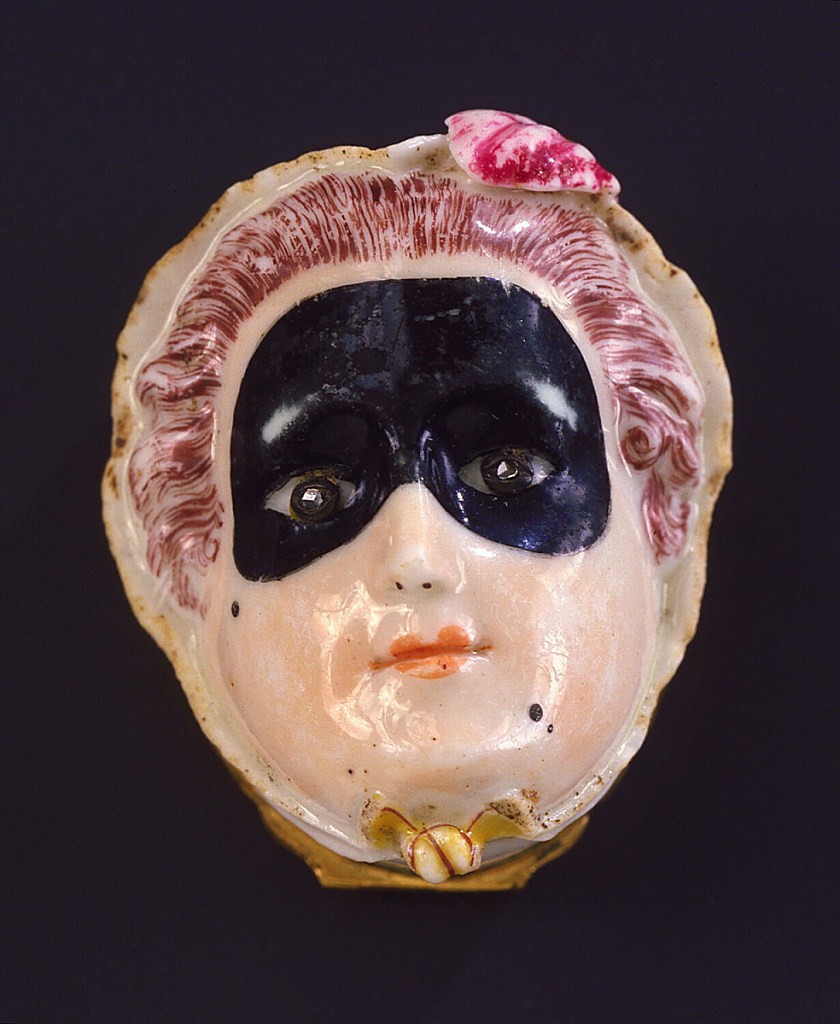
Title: Snuffbox
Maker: Chelsea Porcelain Manufactory, English, 1745 – 1784
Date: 18th century
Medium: porcelain, vitreous enamel, gold, brass, diamonds?
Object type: snuffbox
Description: Box in form of woman's head with small 18th-century bonnet and black domino mask; decorated in natural colors in white porcelain; eyes set with rose diamonds; hinged cover of Battersea enamel at back of head, decorated with polychrome flower sprays; gilt metal rims with flame mouldings and twisted gilt wire thumb-piece.